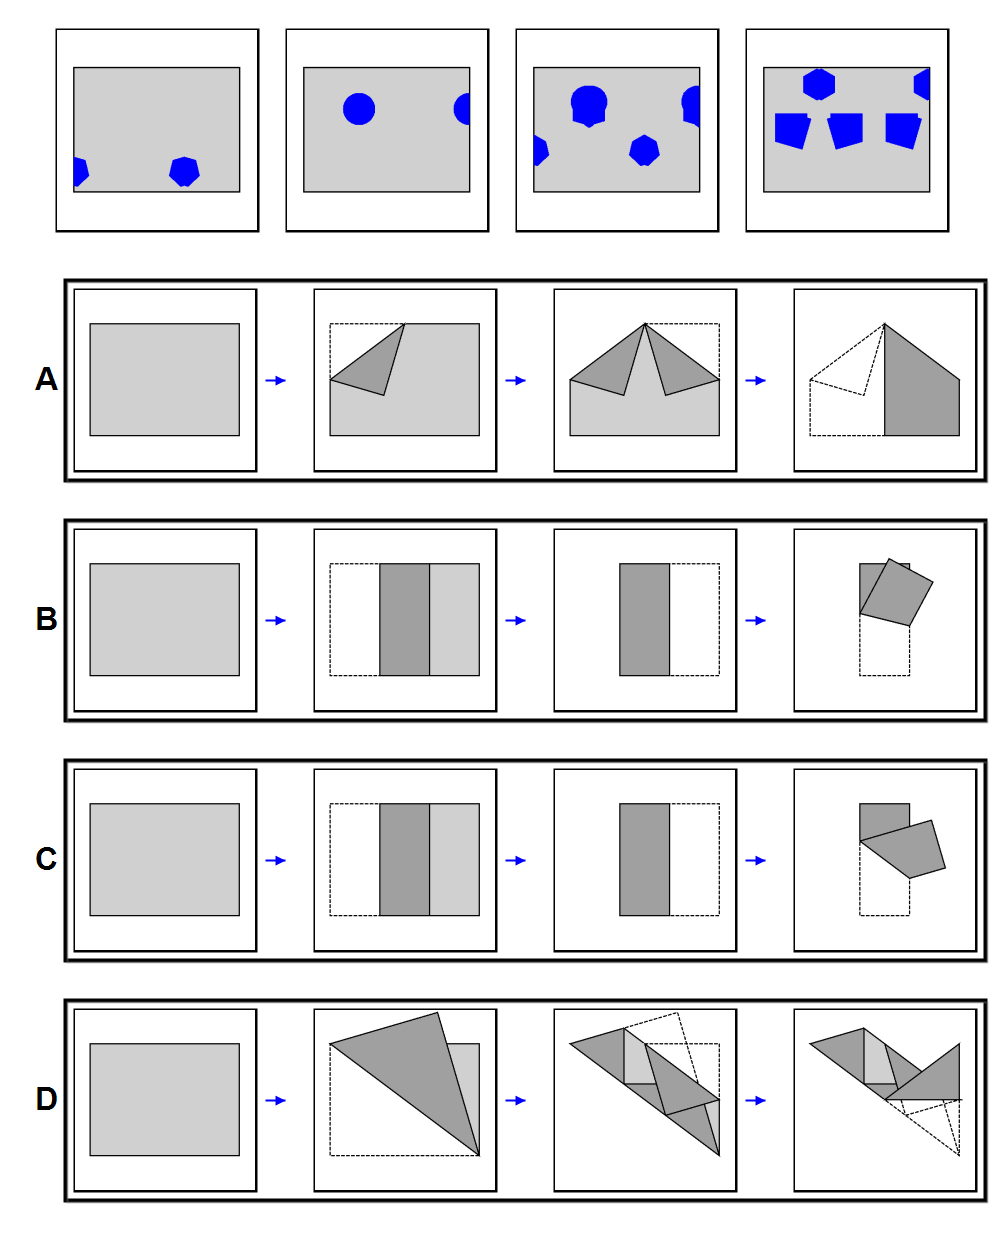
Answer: C